Question: I don't know how to merge rows and columns inside HTML tables.

Can you please help me with making such a table in HTML?
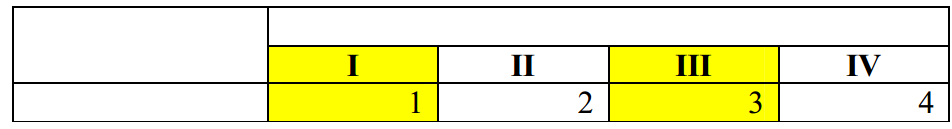
Answer: I'd suggest:
'''
table {
empty-cells: show;
border: 1px solid #000;
}
table td,
table th {
min-width: 2em;
min-height: 2em;
border: 1px solid #000;
}
'''
'''
<table>
<thead>
<tr>
<th rowspan="2"></th>
<th colspan="4">&nbsp;</th>
</tr>
<tr>
<th>I</th>
<th>II</th>
<th>III</th>
<th>IIII</th>
</tr>
</thead>
<tbody>
<tr>
<td></td>
<td>1</td>
<td>2</td>
<td>3</td>
<td>4</td>
</tr>
</tbody>
</table>
'''
References:
- <URL>